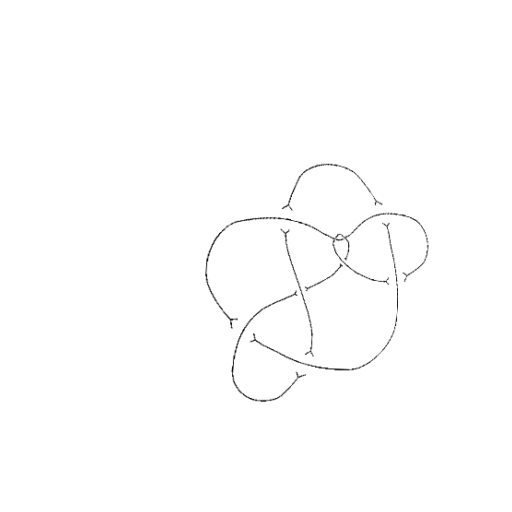
Crossing number: 9